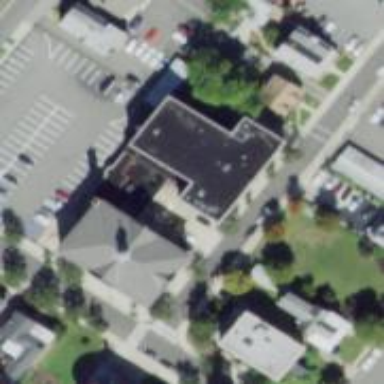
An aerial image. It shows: School.